The image folds the raw vibration samples of a bearing signal into a 2-D grayscale square (signal-to-image encoding). Diagnose the bearing from this image, choosing from: normal, inner_race, outer_race, ball.
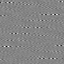
Answer: inner_race